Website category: auto
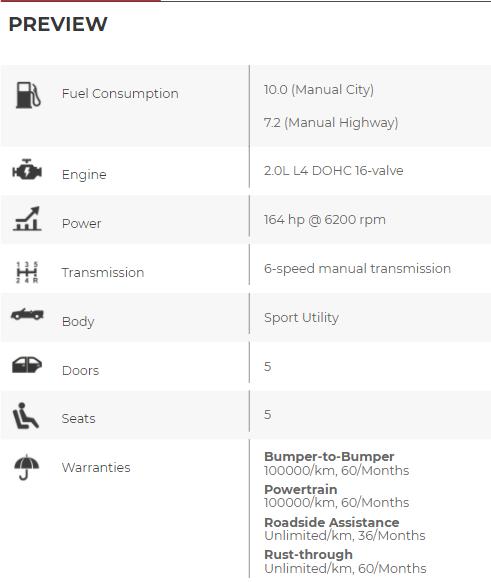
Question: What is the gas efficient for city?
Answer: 10.0 (Manual City)

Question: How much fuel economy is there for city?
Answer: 10.0 (Manual City)

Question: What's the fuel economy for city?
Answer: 10.0 (Manual City)

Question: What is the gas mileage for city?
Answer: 10.0 (Manual City)

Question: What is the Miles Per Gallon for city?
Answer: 10.0 (Manual City)

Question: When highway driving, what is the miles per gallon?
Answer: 7.2 (Manual Highway)

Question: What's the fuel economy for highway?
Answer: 7.2 (Manual Highway)

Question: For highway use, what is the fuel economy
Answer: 7.2 (Manual Highway)

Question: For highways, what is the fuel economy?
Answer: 7.2 (Manual Highway)

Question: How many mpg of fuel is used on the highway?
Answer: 7.2 (Manual Highway)

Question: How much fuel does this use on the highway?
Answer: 7.2 (Manual Highway)

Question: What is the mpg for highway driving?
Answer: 7.2 (Manual Highway)

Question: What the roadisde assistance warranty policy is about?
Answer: Unlimited/km, 36/Months

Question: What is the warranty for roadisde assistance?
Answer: Unlimited/km, 36/Months

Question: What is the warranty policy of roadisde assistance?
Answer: Unlimited/km, 36/Months

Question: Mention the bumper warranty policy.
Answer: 100000/km, 60/Months

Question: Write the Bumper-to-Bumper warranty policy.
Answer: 100000/km, 60/Months

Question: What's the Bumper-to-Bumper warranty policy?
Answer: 100000/km, 60/Months

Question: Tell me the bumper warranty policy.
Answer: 100000/km, 60/Months

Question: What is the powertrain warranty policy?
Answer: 100000/km, 60/Months

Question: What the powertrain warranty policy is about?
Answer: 100000/km, 60/Months

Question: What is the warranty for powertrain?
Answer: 100000/km, 60/Months